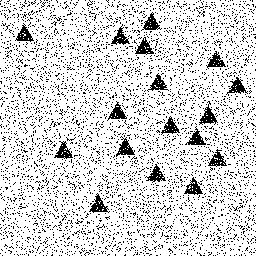
Squares: 0
Triangles: 17
Stars: 0
Total shapes: 17